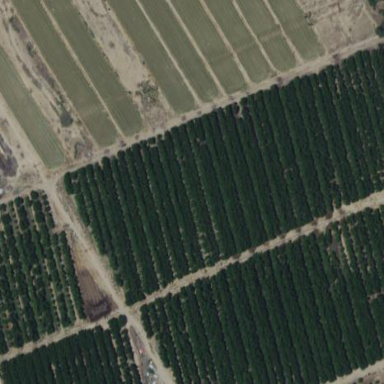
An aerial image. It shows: Orchard.